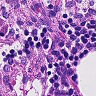
Metastatic tissue present: no